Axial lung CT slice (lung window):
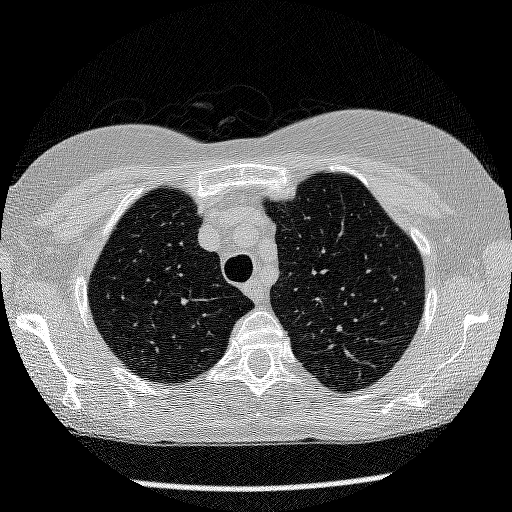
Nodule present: no